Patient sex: M
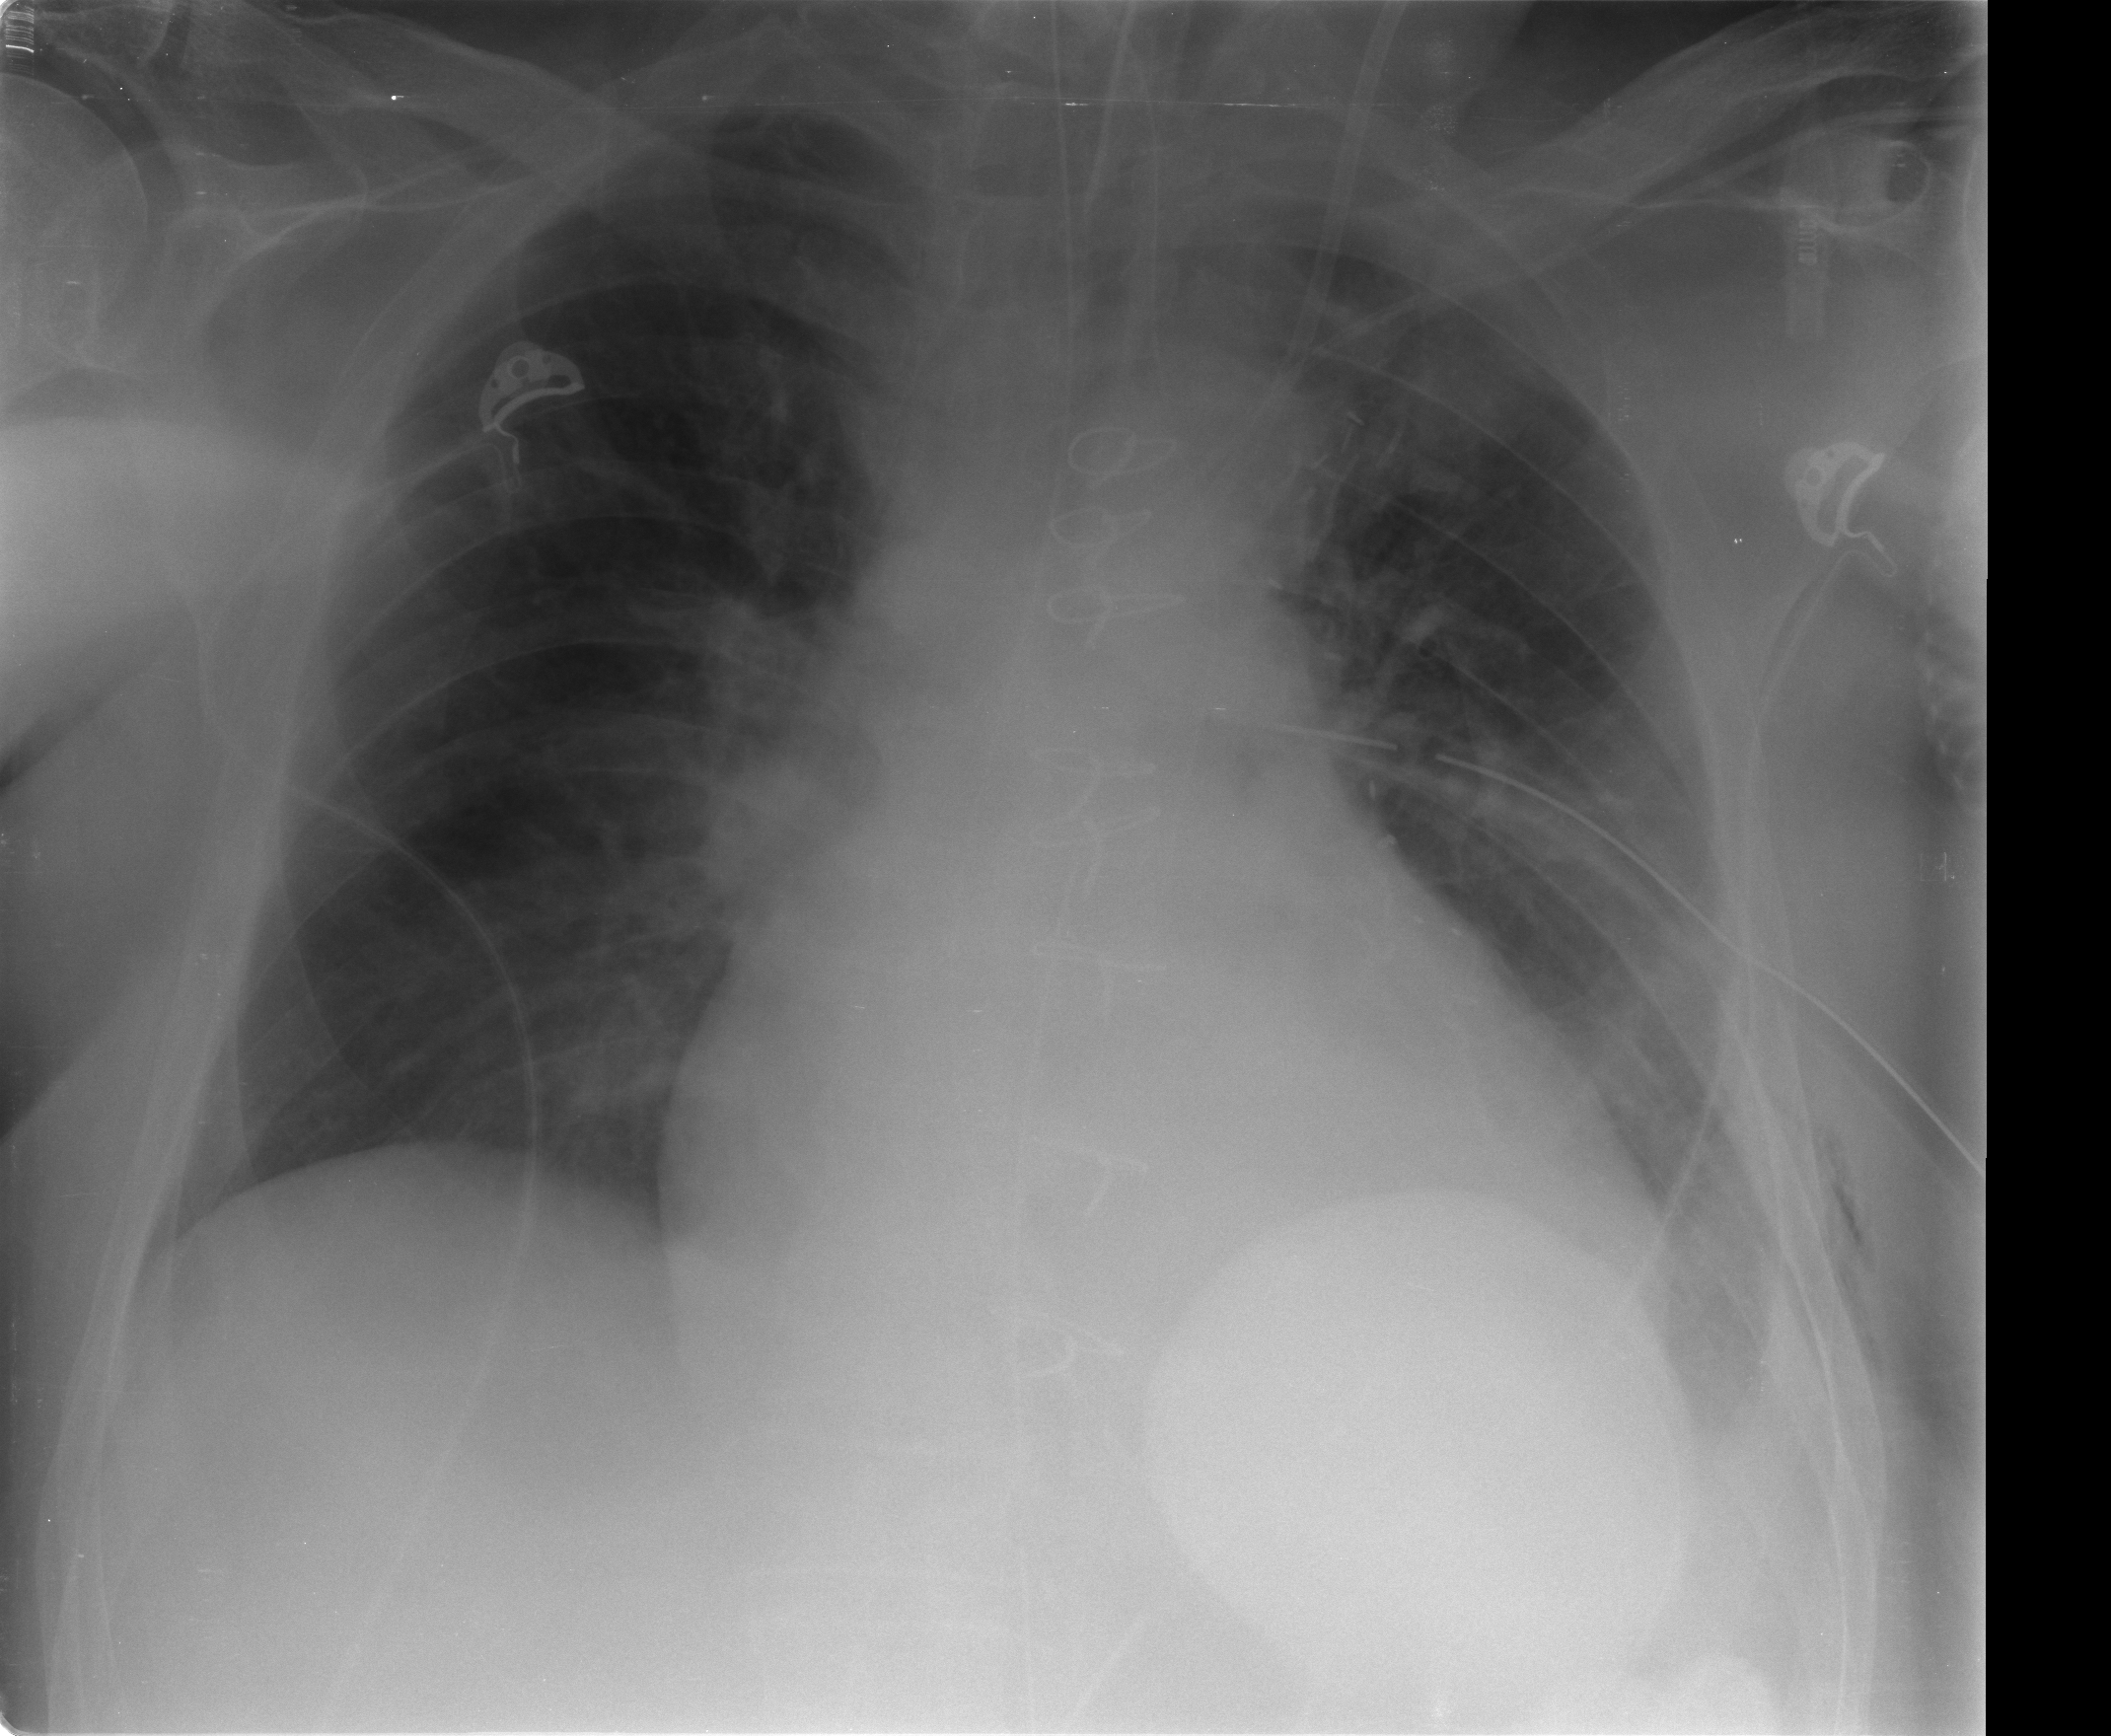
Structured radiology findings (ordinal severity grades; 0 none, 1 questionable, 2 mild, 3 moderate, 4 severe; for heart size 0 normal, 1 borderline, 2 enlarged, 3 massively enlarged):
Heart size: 2
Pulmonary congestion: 2
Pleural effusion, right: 0
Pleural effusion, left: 2
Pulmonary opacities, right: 0
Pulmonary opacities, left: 0
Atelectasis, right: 1
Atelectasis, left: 2